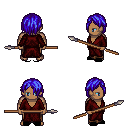
a pixel art fantasy rpg character, male body template, human, dark skin, red robe, robe skirt, blue bangs hairstyle, black slippers, spear, four views (front, back, left, right), 2x2 character sprite sheet, small pixel art, hard edges, no anti-aliasing